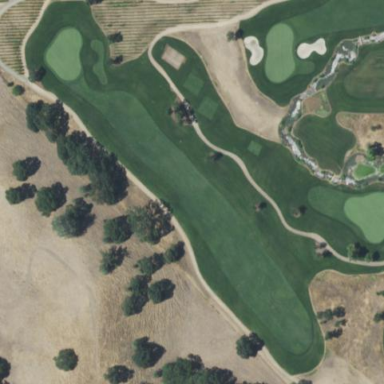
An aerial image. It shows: Rough area on grassy golf course.